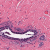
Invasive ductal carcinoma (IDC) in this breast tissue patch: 0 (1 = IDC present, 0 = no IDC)